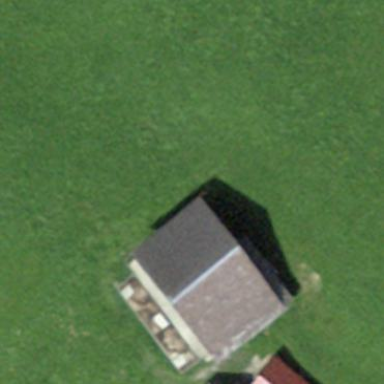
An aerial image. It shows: Rural barn.